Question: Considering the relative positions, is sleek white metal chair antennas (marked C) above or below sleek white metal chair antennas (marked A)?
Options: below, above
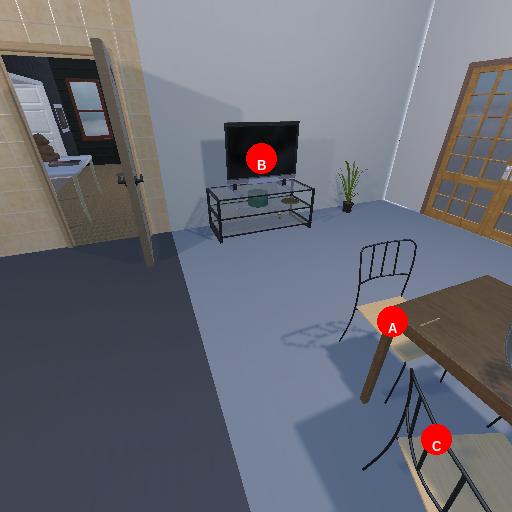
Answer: below